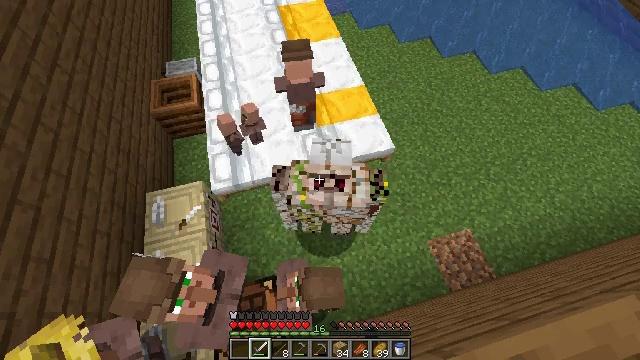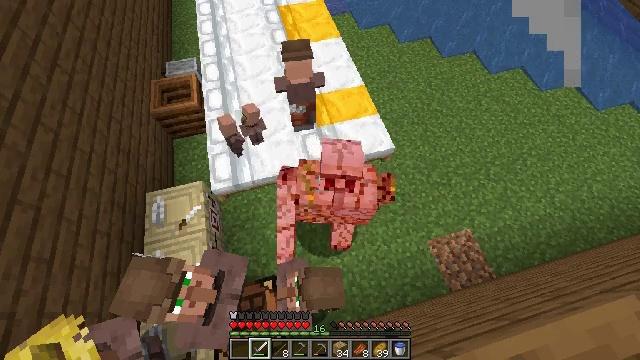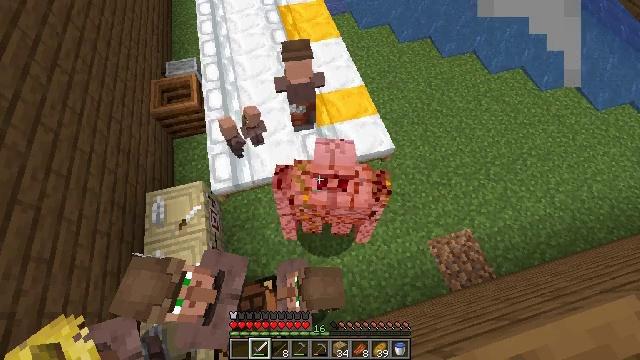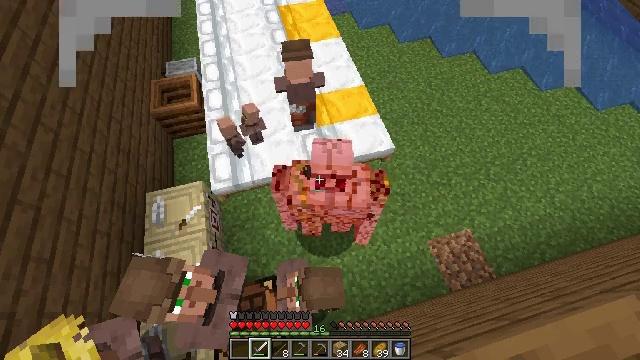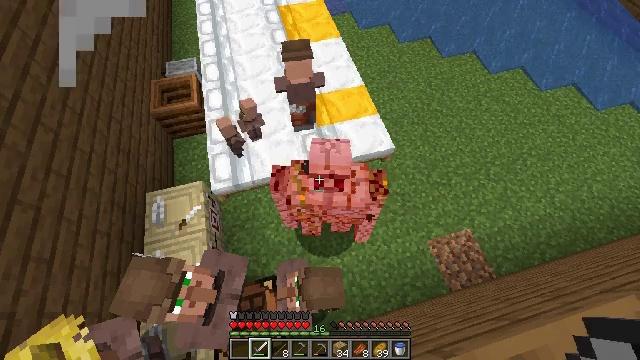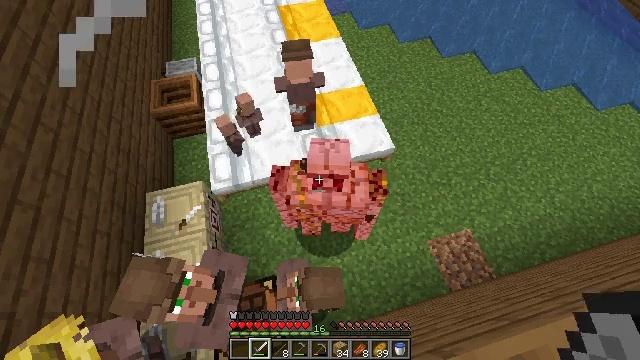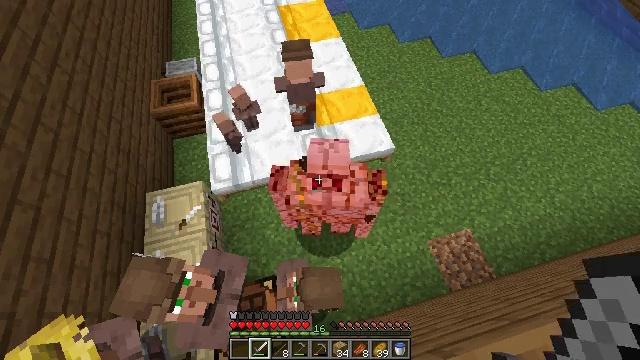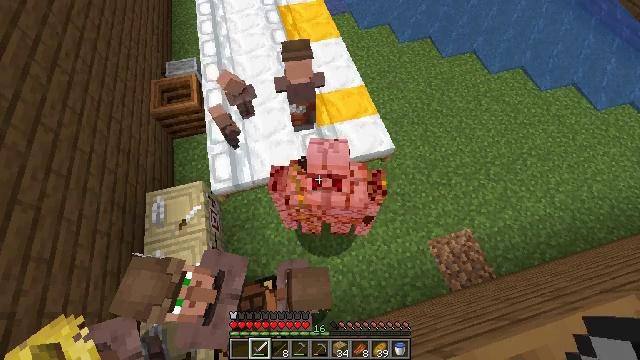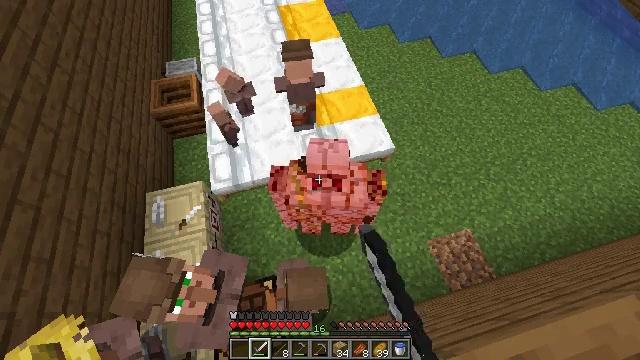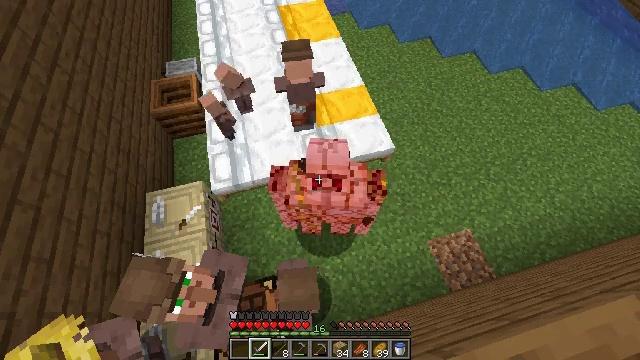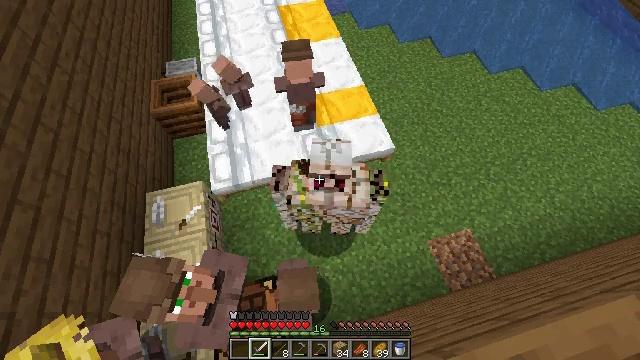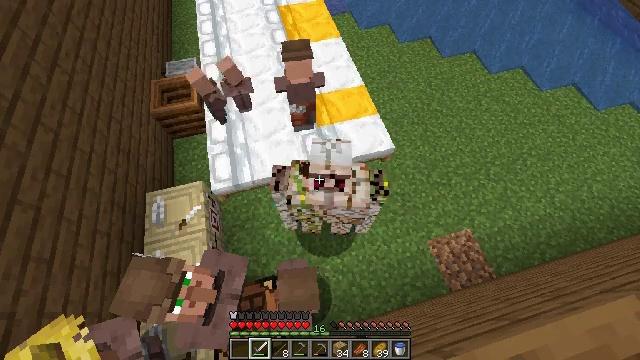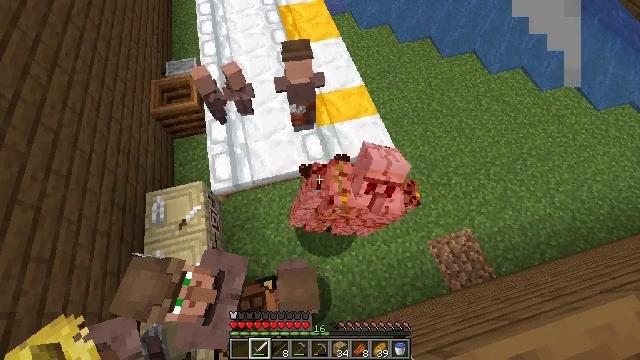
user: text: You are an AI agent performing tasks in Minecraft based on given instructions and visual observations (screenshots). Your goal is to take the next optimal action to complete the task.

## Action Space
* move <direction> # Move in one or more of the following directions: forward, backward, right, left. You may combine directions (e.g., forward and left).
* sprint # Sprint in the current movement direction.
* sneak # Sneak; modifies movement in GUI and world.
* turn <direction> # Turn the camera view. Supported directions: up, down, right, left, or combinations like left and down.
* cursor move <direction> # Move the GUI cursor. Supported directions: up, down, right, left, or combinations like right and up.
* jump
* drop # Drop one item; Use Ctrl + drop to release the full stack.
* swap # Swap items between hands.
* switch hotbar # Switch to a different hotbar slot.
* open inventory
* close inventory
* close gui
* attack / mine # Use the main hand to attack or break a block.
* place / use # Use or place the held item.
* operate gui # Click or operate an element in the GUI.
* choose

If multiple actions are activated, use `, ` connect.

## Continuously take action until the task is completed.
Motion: motion action
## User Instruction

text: Destroy the guardian.
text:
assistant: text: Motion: sneak
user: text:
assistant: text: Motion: sneak
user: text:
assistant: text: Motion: sneak
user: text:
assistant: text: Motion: sneak
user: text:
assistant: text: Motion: sneak
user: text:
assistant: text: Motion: sneak
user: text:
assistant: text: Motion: sneak, attack / mine
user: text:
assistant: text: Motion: sneak, attack / mine
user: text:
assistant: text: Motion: sneak, attack / mine
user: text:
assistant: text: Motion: sneak
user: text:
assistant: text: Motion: sneak
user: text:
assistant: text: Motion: sneak
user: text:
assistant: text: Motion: sneak